Aerial crown-view tile of a tropical tree (Barro Colorado Island, Panama), acquired 20250317:
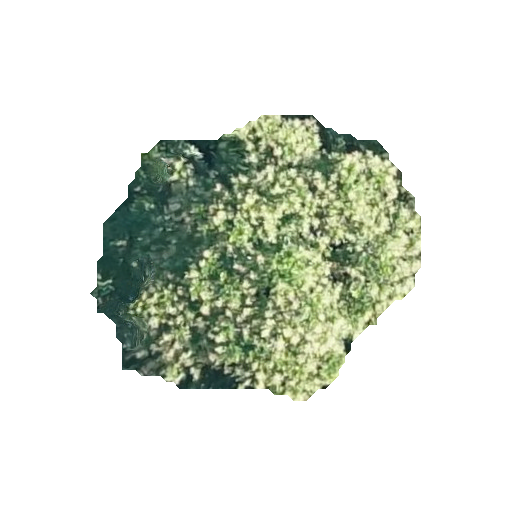
Species: Anacardium excelsum
GBIF accepted scientific name: Anacardium excelsum
Crown area: 102.555 m²